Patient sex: F
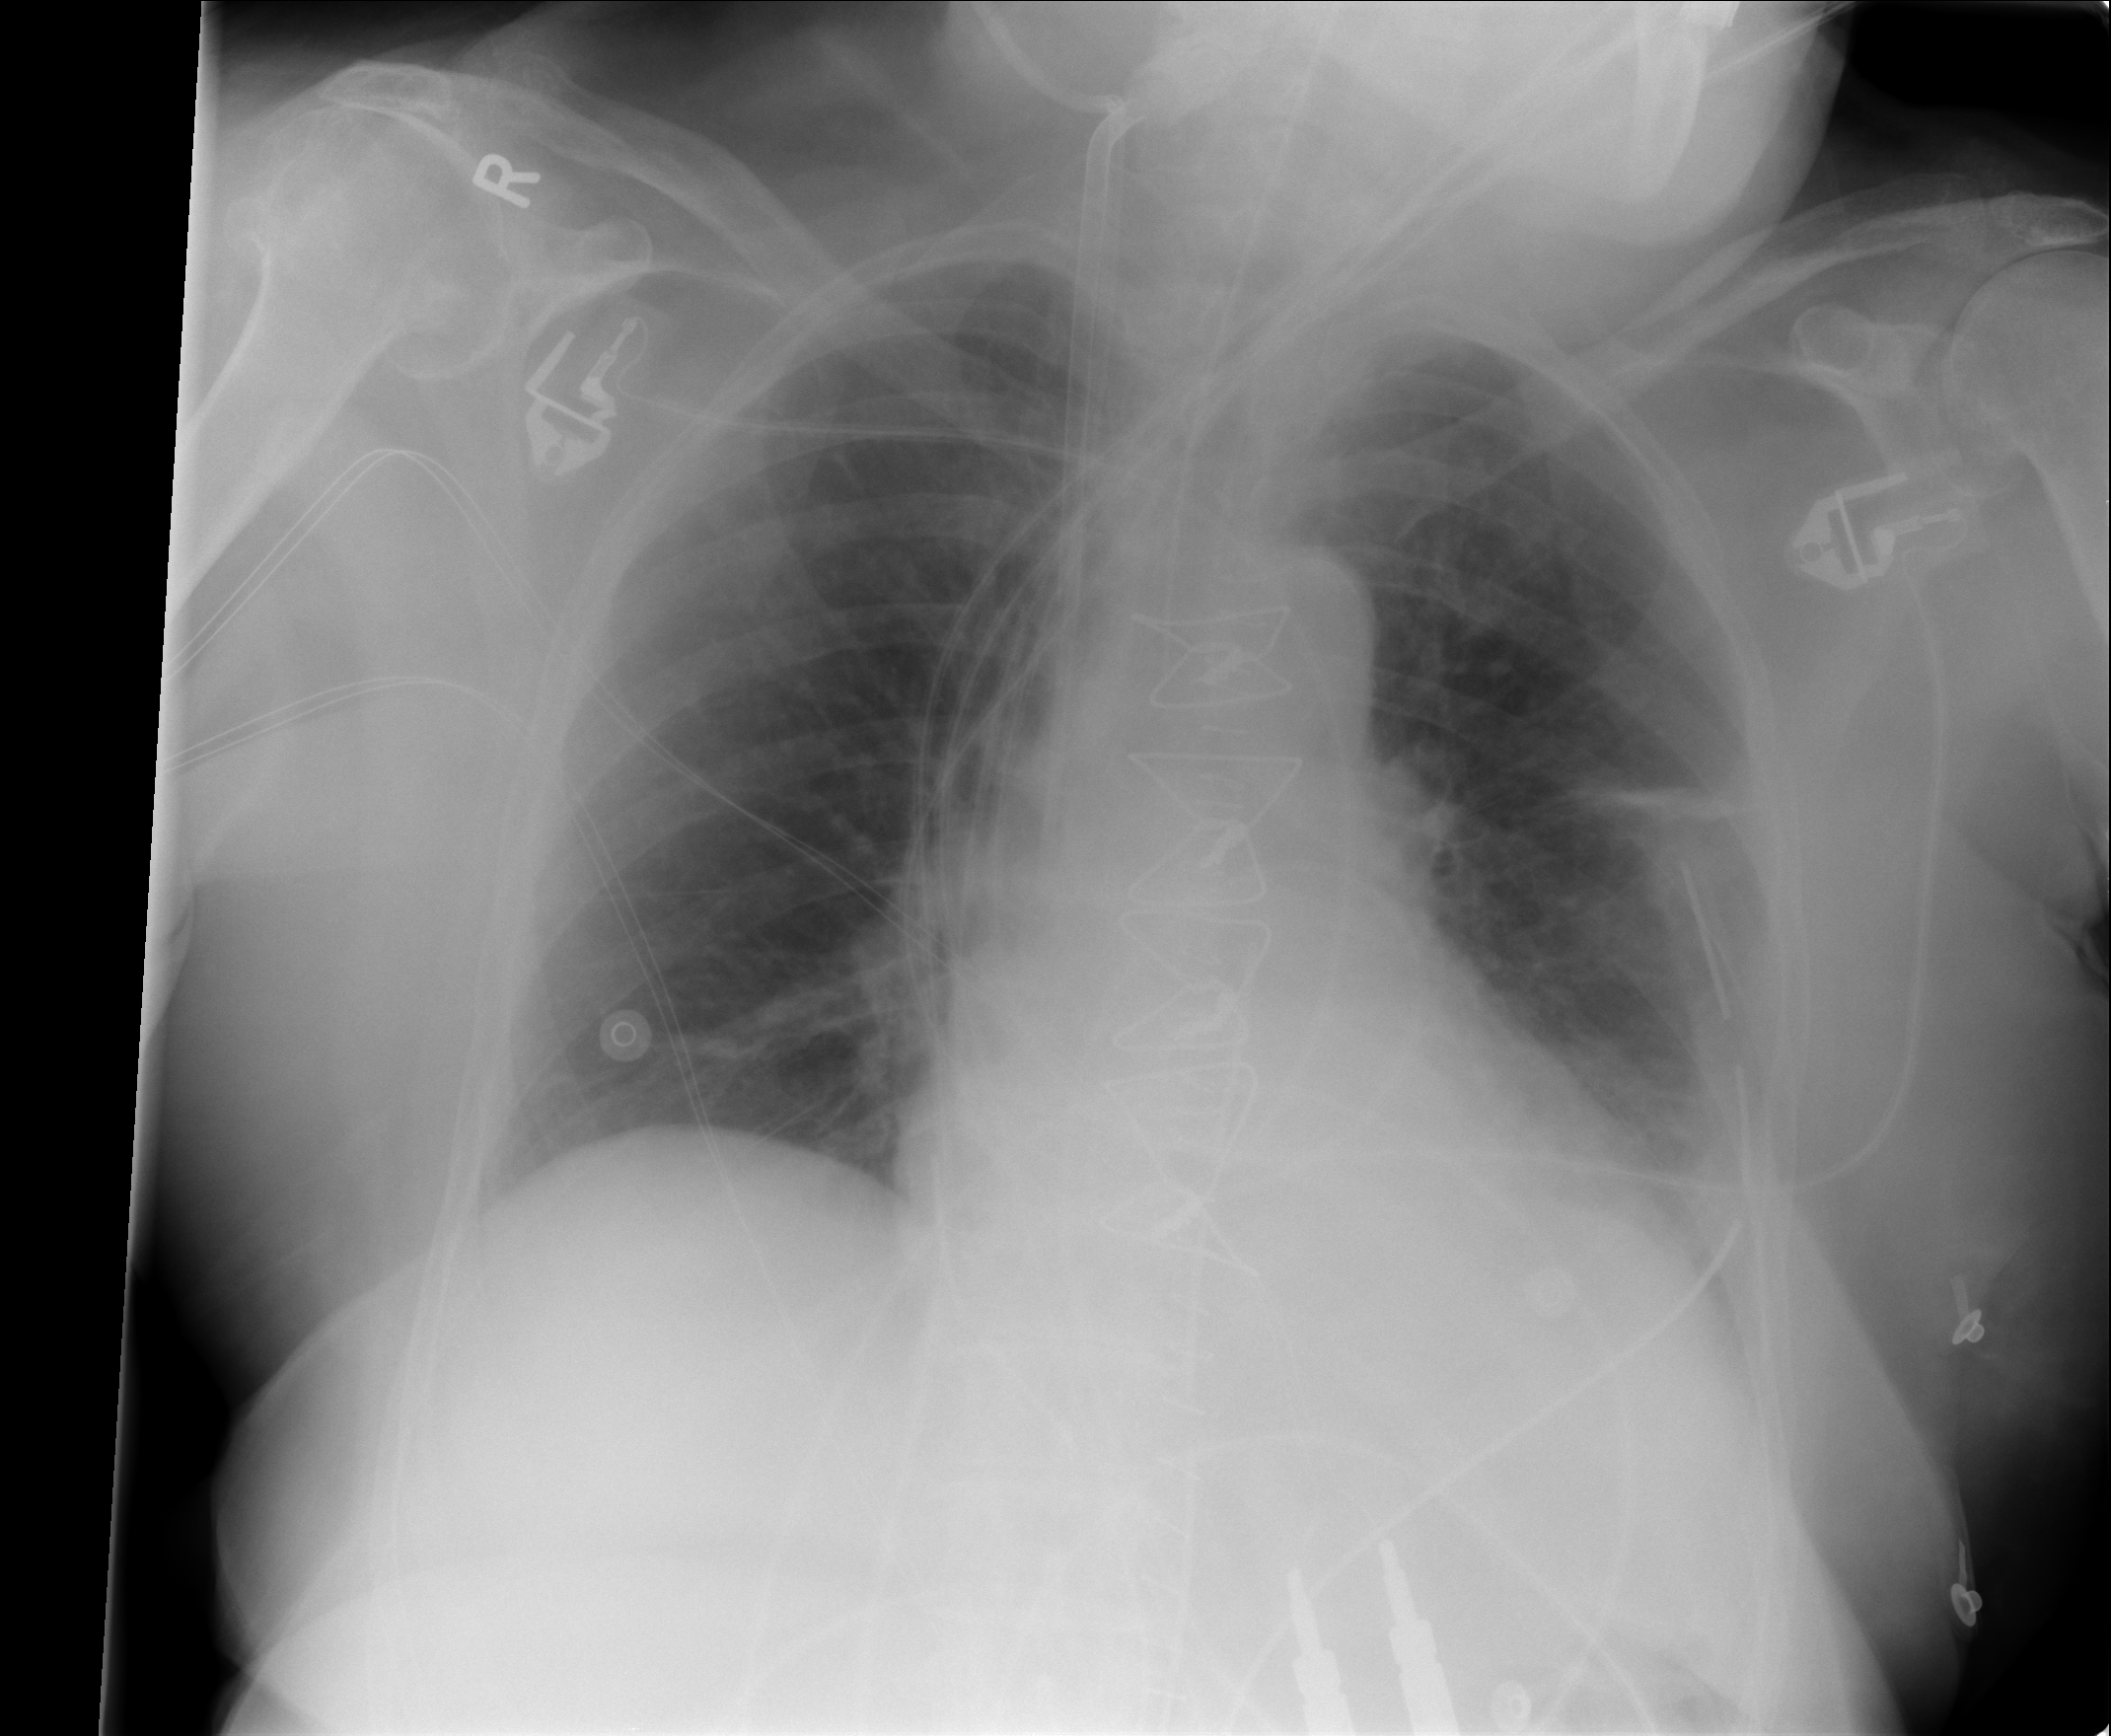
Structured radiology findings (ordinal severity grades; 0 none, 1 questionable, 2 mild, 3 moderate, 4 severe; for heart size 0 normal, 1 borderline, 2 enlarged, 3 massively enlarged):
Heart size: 3
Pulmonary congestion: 2
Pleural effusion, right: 0
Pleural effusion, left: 0
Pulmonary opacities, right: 0
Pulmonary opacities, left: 0
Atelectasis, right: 2
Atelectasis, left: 2